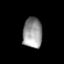
Tissue: prostate
Cell type: T cells
Senescence score: 0.3548
Nuclear area (px): 582
Mean DAPI intensity: 149.557